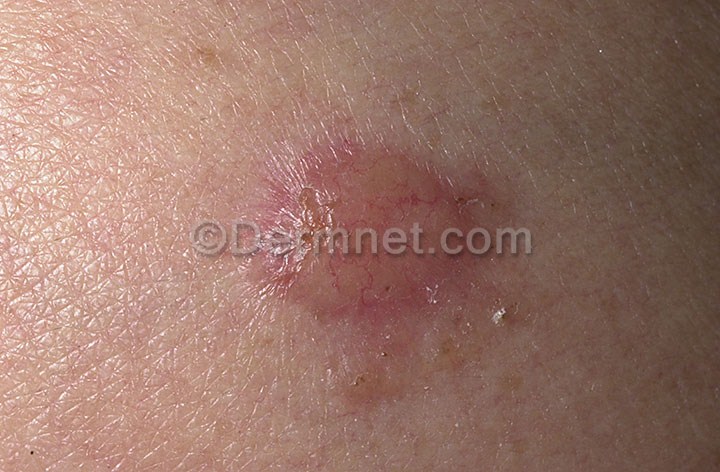
Disease: Actinic Keratosis Basal Cell Carcinoma and other Malignant Lesions